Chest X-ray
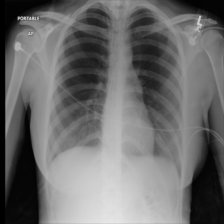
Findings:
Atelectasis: negative
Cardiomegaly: negative
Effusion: negative
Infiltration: negative
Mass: negative
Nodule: negative
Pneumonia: negative
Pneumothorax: negative
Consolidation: negative
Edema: negative
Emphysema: negative
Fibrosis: negative
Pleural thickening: negative
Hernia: negative